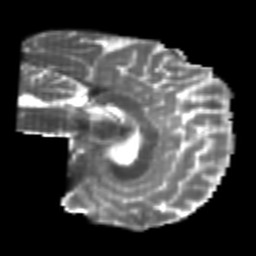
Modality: T2w
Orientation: sagittal
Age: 26
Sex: female
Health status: healthy
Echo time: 0.074 s